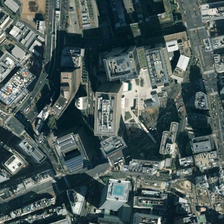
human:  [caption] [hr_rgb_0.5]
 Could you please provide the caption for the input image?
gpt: many buildings are in a commercial area .

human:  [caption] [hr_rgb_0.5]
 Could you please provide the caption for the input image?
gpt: many buildings are in a commercial area .

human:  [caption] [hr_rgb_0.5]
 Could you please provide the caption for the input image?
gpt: many buildings are in a commercial area .

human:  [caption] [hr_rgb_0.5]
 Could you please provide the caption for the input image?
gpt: many buildings are in a commercial area .

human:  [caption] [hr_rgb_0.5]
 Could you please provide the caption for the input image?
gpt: many buildings are in a commercial area .